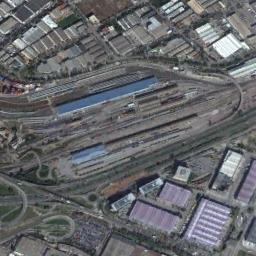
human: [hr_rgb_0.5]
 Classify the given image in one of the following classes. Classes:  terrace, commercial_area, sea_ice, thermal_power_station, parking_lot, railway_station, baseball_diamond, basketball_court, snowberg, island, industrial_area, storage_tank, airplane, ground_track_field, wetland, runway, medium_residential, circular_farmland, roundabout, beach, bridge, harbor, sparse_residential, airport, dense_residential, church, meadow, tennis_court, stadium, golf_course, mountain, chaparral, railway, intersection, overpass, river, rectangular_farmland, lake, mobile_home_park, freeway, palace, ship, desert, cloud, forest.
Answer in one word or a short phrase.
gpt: railway_station